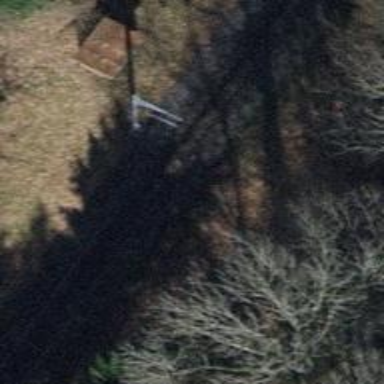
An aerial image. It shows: Railway milestone.